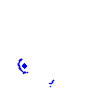
Particle: pion